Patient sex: M
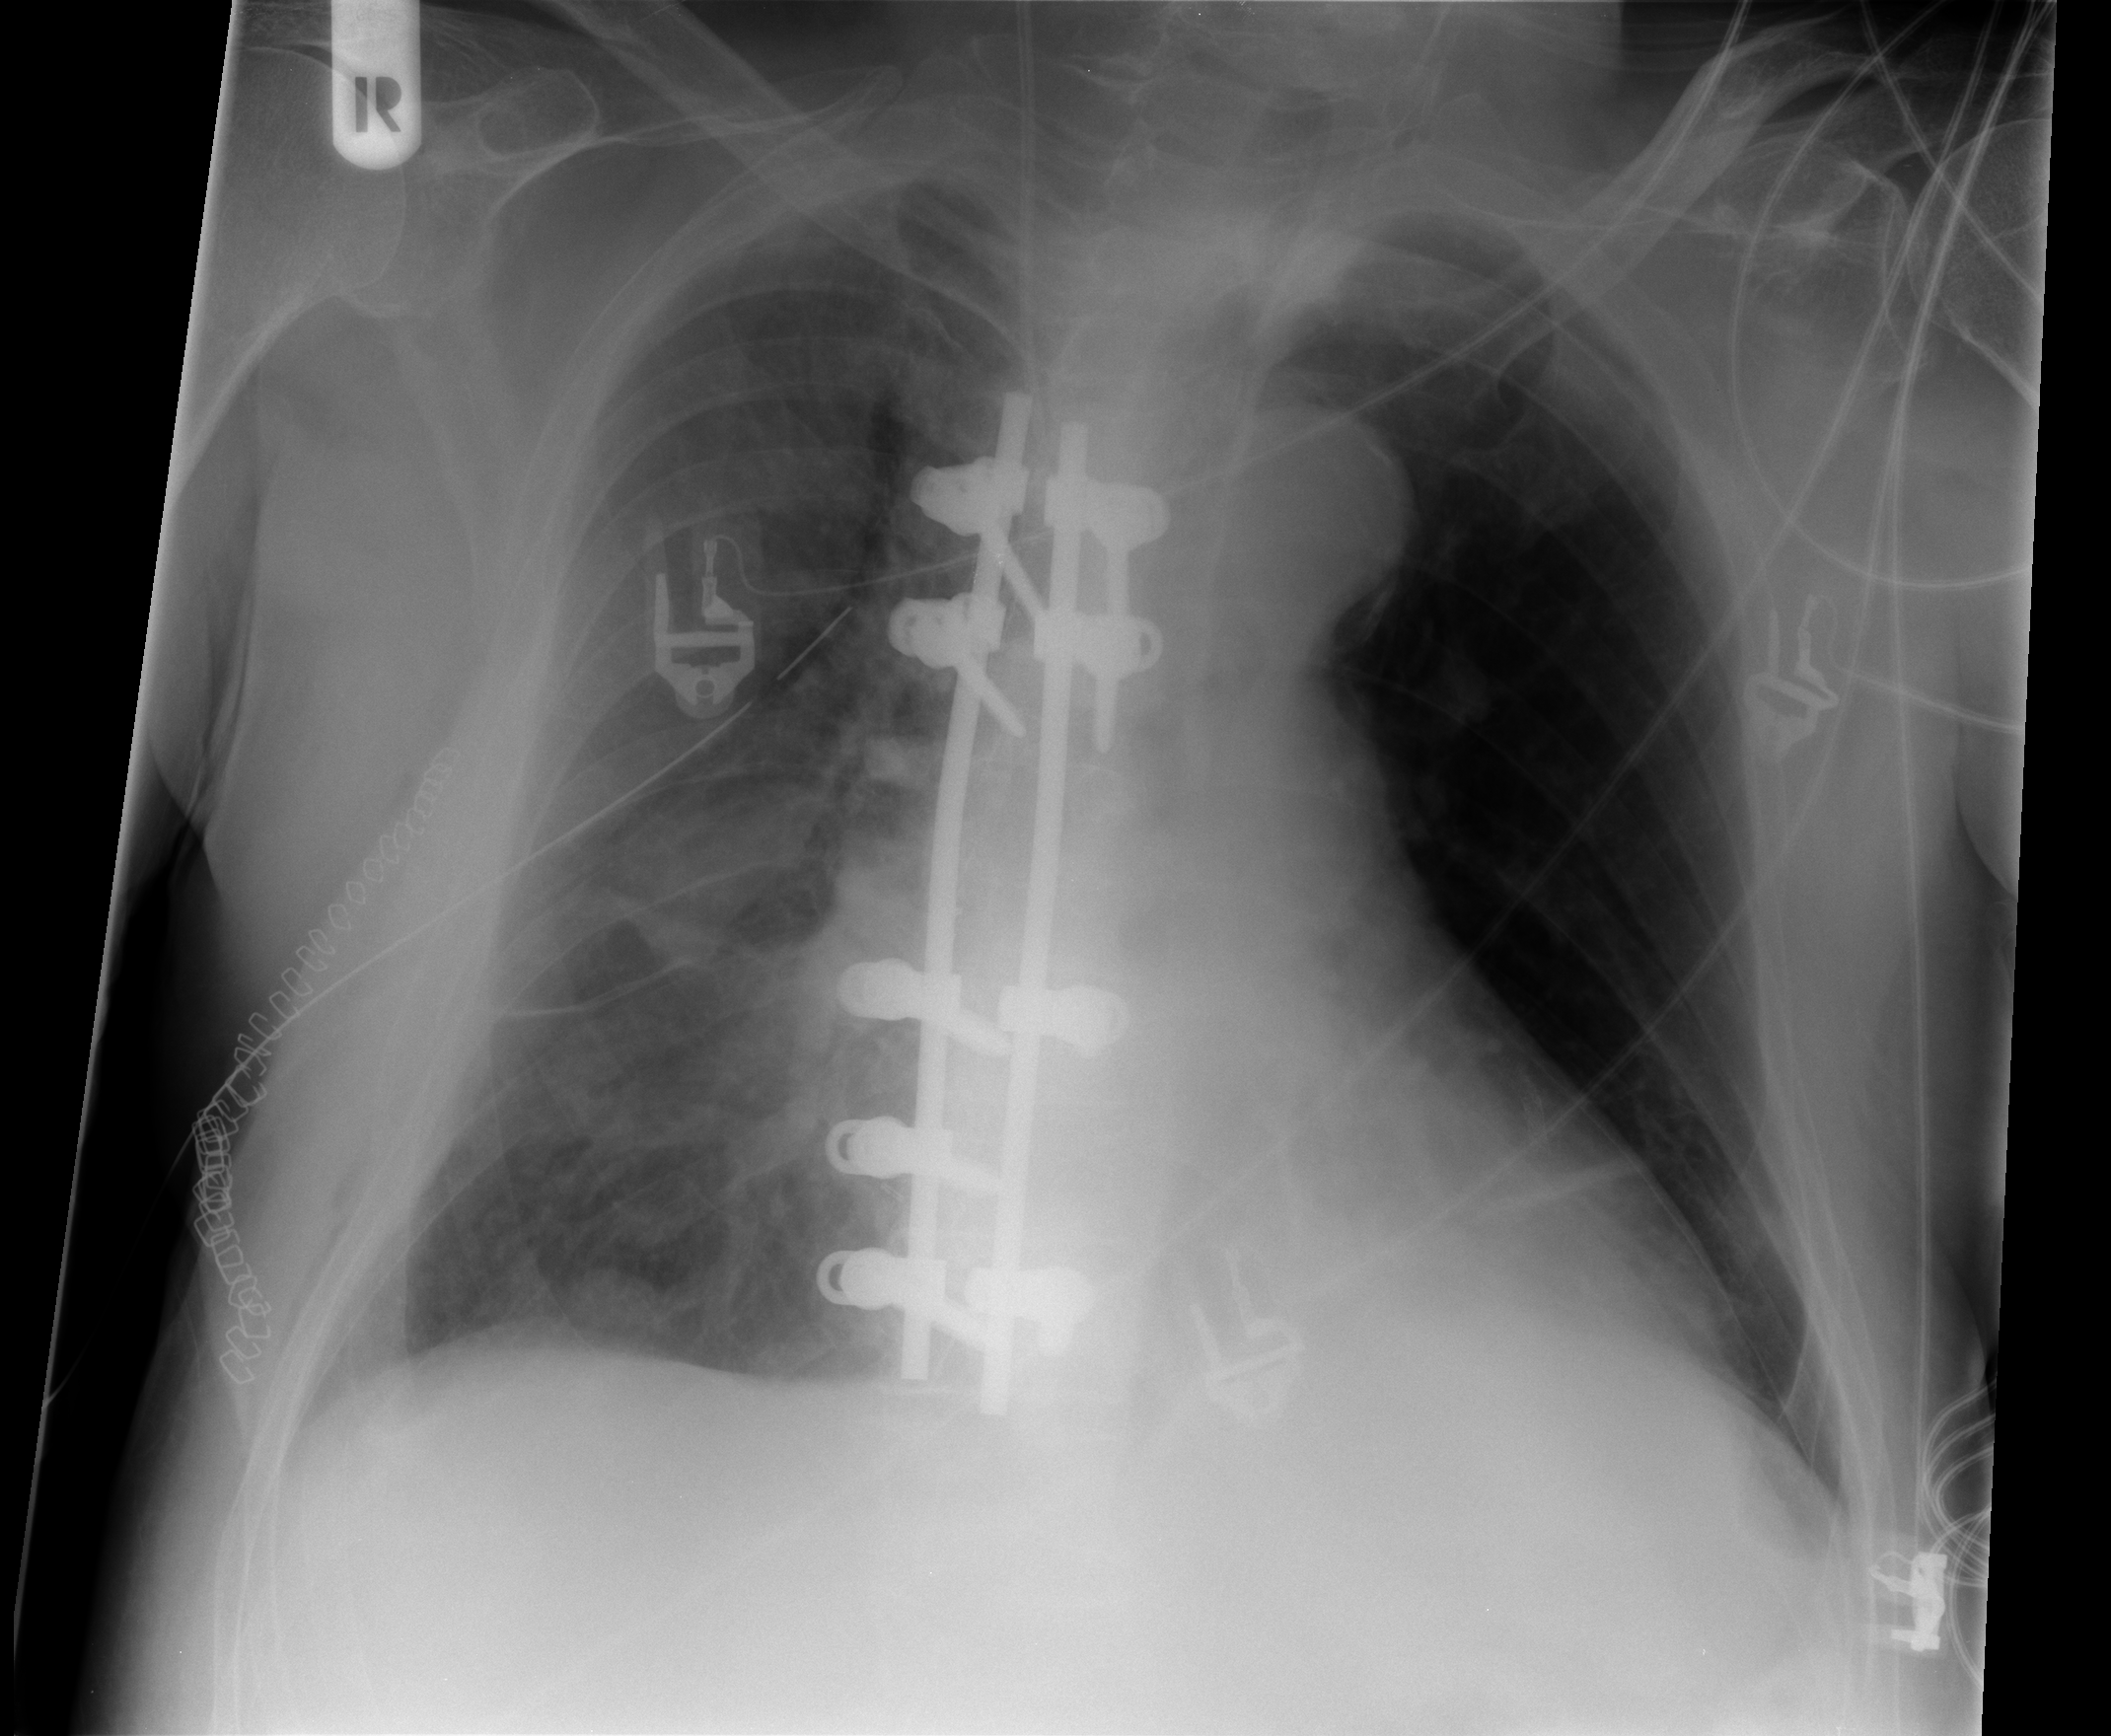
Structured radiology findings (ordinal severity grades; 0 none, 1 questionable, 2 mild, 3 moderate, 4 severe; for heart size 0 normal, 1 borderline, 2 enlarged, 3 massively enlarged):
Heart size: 1
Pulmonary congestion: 0
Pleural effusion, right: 0
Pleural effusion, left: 0
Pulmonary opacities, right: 3
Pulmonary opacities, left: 0
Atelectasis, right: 2
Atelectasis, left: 2